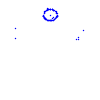
Particle: pion